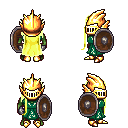
a pixel art fantasy rpg character, male body template, orc, green skin, sash dress, red pants, gold extra-long hairstyle, gold helm, metal gloves, gold boots, shield, four views (front, back, left, right), 2x2 character sprite sheet, small pixel art, hard edges, no anti-aliasing